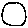
Label: circle